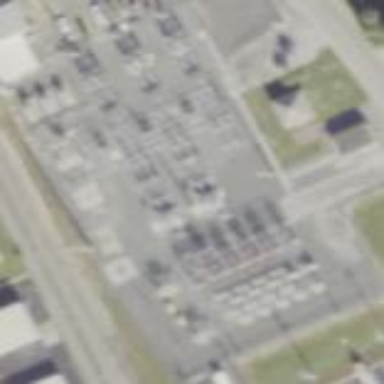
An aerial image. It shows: Outdoor distribution level power substation.